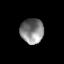
Tissue: lung
Cell type: Myeloid cells
Senescence score: 0.2029
Nuclear area (px): 565
Mean DAPI intensity: 131.101